Interaction volume radius: 5 \u00c5
Interaction volume height: 10 \u00c5
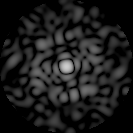
Disorder parameter: 0.84